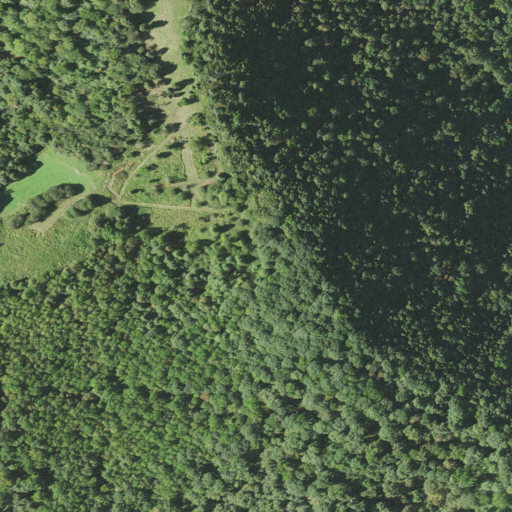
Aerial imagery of ridge(s) in North Carolina named Grassy Ridge containing deciduous forest and shrub